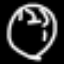
Label: clock